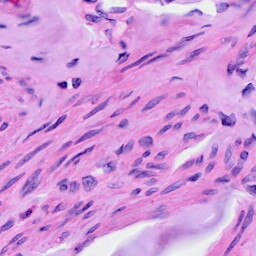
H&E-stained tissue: Ovarian